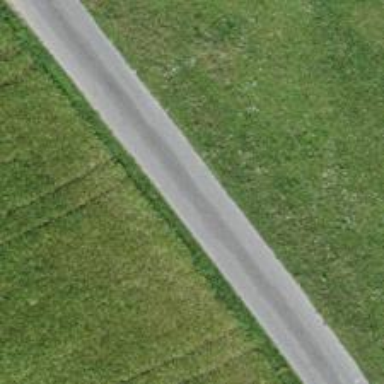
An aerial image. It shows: Unclassified road with asphalt surface.